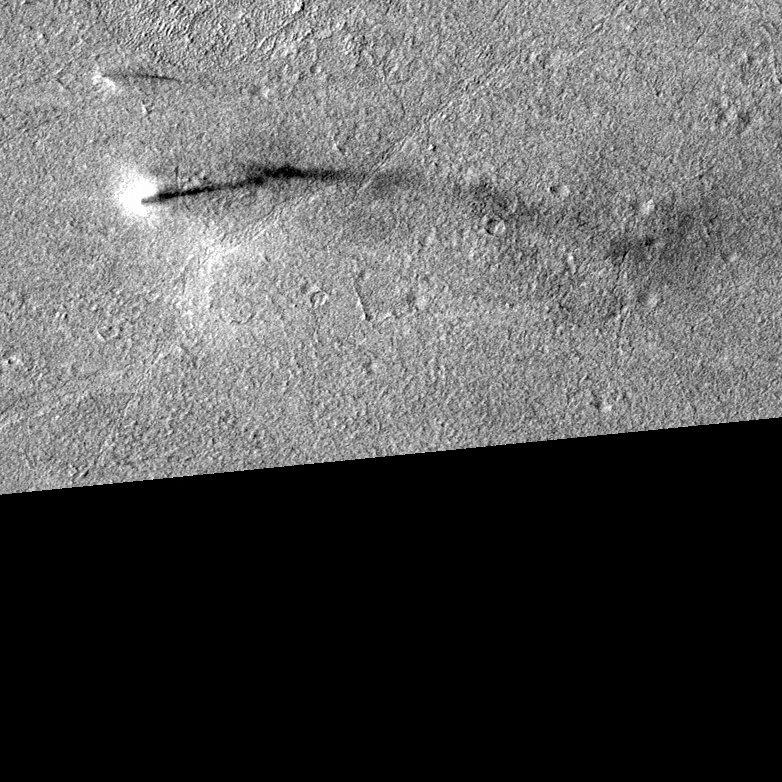
Label: dustdevil, dustdevil